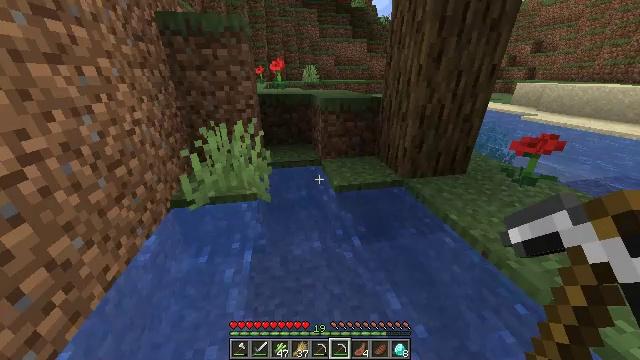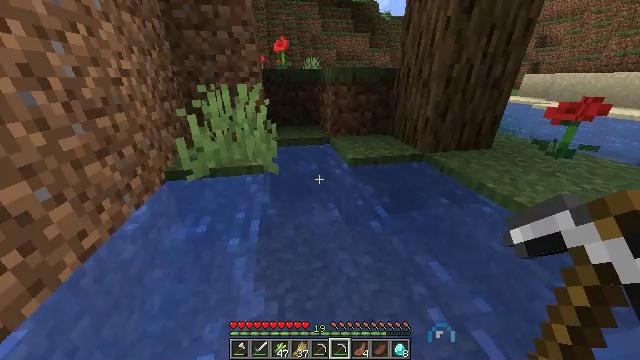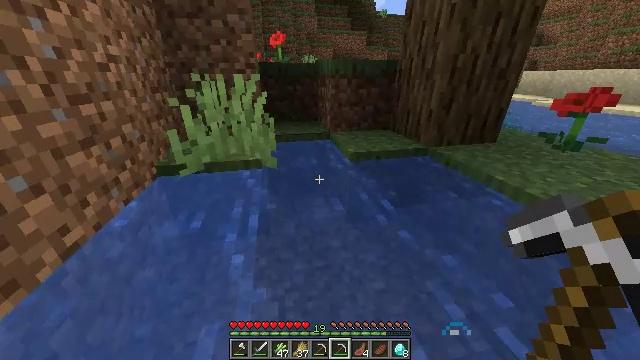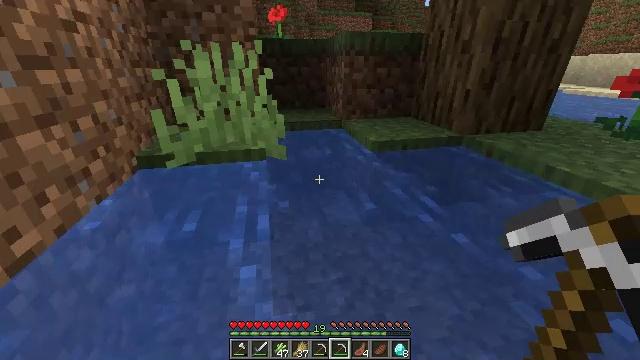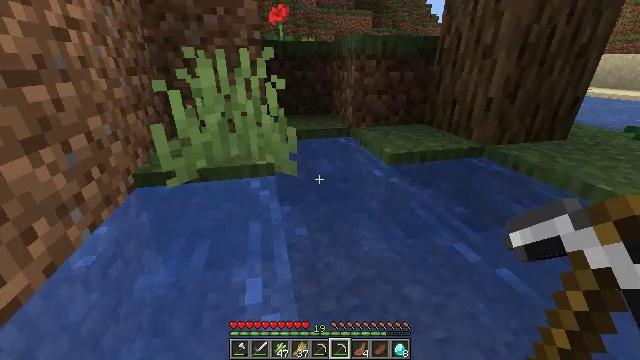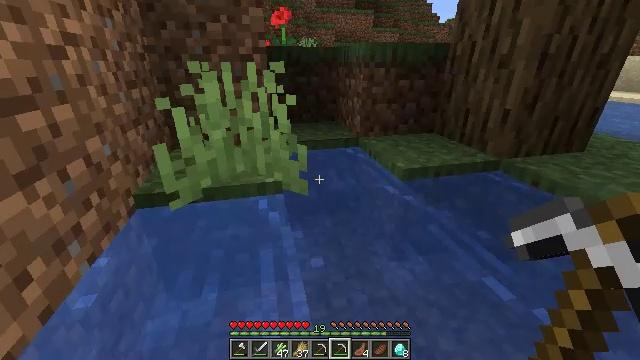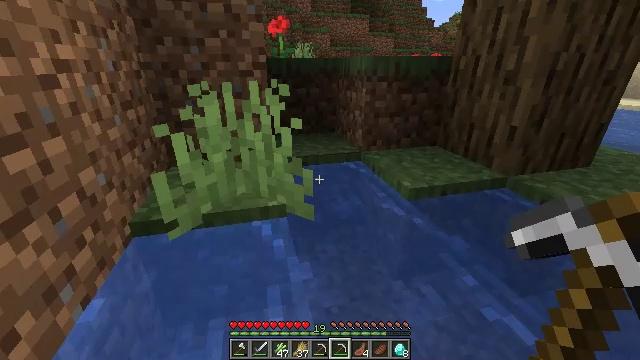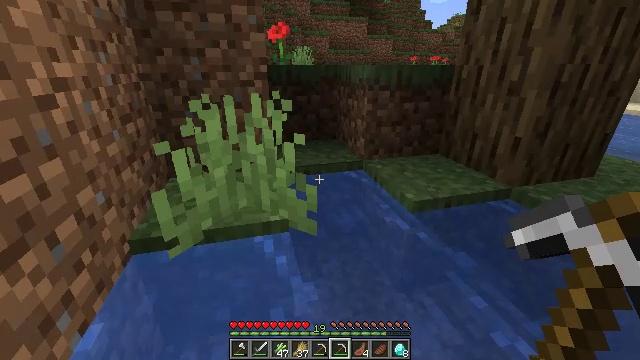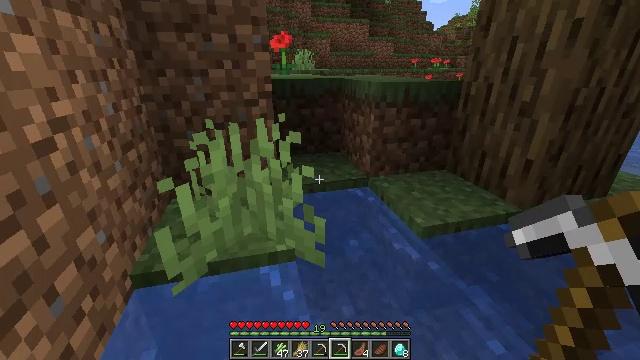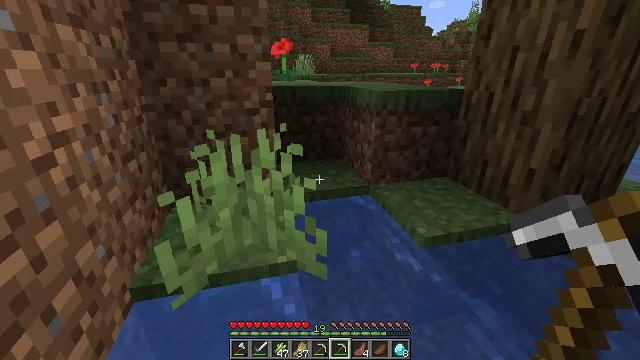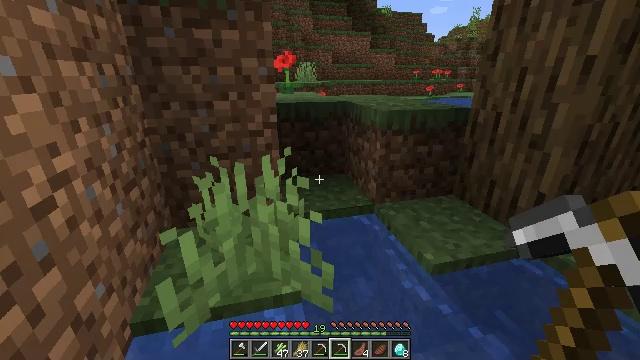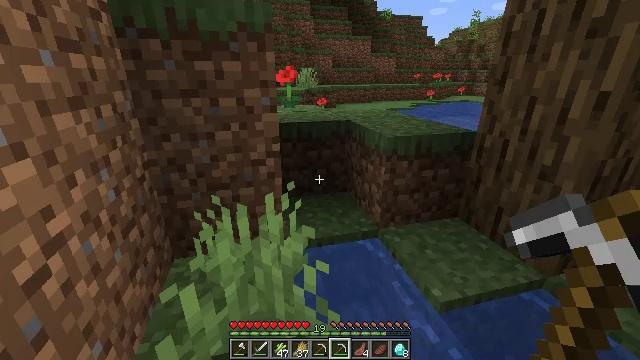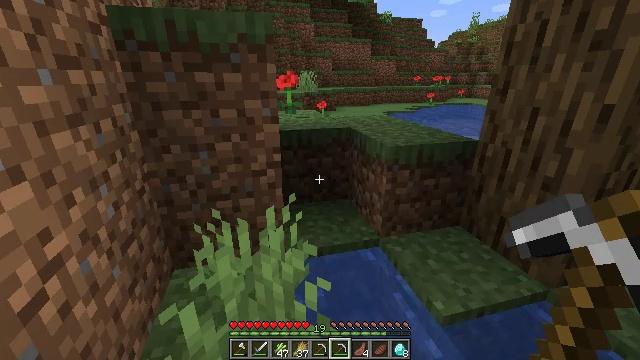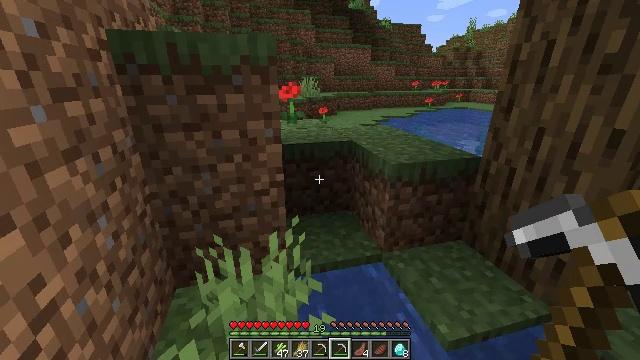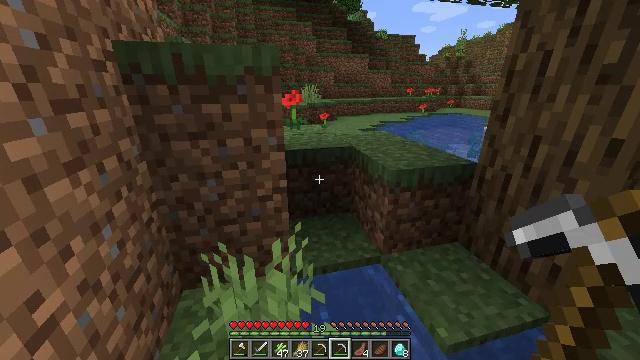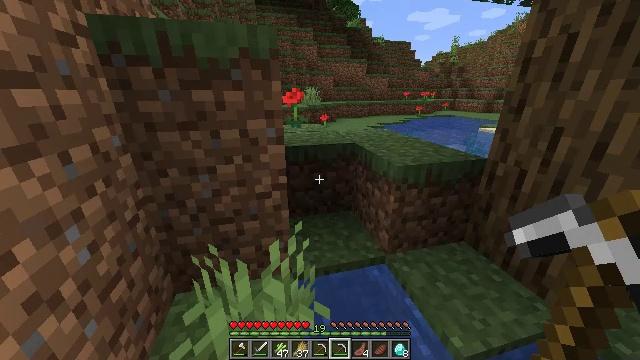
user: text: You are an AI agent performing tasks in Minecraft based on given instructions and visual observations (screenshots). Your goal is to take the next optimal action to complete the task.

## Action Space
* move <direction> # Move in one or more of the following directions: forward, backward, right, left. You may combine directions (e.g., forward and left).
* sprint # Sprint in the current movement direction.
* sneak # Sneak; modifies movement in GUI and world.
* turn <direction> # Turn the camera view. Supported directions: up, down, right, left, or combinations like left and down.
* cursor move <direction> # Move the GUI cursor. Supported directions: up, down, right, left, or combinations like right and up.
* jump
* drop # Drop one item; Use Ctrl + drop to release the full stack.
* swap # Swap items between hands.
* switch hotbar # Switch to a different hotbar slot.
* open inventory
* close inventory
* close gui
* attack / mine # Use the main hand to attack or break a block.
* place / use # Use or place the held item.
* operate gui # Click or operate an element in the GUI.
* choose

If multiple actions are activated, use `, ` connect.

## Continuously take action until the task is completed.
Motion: motion action
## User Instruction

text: Obtain a bee nest using a tool.
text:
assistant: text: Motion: move forward, sprint, jump
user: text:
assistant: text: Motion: move forward, sprint, jump
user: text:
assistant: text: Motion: move forward, sprint, jump
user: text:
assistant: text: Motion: move forward, sprint, jump
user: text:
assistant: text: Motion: move forward, sprint, jump
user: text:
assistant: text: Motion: move forward, sprint, turn right, jump
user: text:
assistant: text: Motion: move forward, sprint, jump
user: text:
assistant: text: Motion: move forward, sprint, jump
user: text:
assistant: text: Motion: move forward, sprint, jump
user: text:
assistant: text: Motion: move forward, sprint, jump
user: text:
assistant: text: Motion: move forward, sprint, jump
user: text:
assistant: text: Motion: move forward, sprint, jump
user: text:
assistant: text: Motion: move forward, sprint, jump
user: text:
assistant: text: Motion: move forward, sprint, jump
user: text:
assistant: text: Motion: move forward, sprint, jump
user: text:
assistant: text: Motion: move forward, sprint, jump
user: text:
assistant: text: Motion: move forward, sprint, jump
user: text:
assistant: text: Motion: move forward, sprint, jump
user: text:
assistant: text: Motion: move forward, sprint, jump
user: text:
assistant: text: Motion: move forward, sprint, jump
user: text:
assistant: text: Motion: move forward, sprint, jump
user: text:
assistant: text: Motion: move forward, sprint, jump
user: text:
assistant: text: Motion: move forward, sprint, turn right and up, jump
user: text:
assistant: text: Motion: move forward, sprint, jump
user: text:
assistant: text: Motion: move forward, sprint, turn right and up, jump
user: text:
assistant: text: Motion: move forward, sprint, jump
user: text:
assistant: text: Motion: move forward, sprint, jump
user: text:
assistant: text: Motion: move forward, sprint, jump
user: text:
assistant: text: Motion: move forward, sprint, turn left, jump
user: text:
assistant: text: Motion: move forward, sprint, turn left, jump